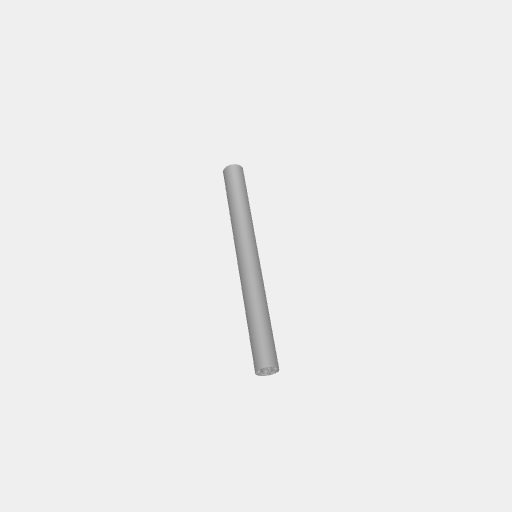
Part: GoTUBE336